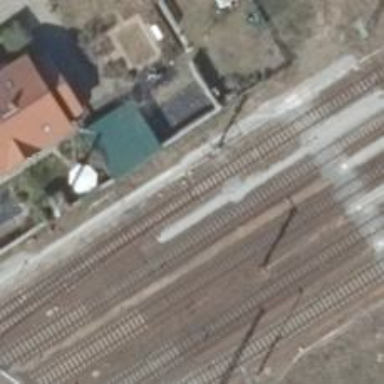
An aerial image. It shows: Railway switch.